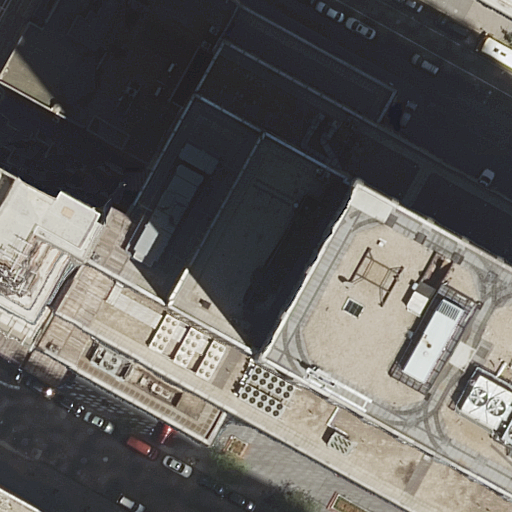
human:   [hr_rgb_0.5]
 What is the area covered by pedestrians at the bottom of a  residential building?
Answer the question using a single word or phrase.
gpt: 2000m2

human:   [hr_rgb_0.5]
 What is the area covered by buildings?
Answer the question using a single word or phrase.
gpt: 7832m2

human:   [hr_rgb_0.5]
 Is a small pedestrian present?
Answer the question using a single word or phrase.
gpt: no

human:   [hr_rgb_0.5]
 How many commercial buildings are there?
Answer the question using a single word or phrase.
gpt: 2

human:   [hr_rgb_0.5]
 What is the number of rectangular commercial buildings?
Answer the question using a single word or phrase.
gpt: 1

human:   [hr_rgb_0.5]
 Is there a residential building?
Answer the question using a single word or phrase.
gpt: yes

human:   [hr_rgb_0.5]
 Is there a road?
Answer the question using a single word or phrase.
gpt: yes

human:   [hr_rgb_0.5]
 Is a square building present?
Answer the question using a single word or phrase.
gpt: no

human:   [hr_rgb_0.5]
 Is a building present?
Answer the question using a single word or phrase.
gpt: yes

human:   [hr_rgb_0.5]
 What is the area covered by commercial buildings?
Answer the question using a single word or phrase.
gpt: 6370m2

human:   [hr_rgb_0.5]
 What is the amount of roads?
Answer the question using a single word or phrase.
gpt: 2

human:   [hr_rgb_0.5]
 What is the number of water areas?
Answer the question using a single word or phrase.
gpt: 0

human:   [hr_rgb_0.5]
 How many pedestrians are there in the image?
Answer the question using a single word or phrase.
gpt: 1

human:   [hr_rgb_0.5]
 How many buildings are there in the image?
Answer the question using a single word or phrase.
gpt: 6

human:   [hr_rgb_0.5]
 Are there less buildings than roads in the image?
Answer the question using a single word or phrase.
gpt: no

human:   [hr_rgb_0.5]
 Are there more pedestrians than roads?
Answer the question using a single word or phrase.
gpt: no

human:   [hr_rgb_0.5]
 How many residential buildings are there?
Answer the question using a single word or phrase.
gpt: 4

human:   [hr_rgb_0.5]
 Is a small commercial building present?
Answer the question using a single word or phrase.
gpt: no

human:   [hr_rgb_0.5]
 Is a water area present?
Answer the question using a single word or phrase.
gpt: no

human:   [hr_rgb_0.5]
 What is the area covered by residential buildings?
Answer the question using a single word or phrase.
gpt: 1461m2

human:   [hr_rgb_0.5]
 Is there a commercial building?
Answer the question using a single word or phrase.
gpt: yes

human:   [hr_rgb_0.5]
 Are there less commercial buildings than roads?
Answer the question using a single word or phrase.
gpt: no

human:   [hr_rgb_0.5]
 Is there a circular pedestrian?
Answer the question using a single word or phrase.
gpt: no

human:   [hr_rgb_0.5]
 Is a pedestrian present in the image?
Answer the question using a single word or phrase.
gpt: yes

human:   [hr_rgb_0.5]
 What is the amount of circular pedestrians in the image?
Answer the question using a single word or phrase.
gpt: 0

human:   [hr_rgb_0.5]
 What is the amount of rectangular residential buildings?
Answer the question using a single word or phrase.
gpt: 2

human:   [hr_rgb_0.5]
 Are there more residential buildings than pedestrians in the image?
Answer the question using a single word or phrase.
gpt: yes

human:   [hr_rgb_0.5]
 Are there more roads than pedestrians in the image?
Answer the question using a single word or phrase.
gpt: yes

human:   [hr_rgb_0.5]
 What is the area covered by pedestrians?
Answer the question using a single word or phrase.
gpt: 2000m2

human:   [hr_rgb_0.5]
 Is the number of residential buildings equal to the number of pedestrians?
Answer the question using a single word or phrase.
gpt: no

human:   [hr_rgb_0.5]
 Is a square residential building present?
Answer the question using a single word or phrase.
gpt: no

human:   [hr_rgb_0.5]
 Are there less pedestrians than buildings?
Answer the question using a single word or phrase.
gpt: yes

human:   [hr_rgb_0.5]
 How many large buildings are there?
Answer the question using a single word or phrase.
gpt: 2

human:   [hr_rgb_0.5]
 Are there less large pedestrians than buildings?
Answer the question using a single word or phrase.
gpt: yes

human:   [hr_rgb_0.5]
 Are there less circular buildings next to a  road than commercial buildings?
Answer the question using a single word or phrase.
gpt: yes

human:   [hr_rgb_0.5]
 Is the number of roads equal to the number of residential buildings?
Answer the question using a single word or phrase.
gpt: no

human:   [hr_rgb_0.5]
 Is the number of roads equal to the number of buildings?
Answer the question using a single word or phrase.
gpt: no

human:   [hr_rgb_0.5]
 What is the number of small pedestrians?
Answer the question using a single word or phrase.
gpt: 0

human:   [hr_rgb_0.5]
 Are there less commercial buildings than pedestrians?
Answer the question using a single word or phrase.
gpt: no

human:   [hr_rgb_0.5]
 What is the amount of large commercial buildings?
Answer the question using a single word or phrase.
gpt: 1

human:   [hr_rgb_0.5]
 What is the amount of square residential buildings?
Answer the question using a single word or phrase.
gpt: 0

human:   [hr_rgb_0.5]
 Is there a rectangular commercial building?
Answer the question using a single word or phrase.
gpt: yes

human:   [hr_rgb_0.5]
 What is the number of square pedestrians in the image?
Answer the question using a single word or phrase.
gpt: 0

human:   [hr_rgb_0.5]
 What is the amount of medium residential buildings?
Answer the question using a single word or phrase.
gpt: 1

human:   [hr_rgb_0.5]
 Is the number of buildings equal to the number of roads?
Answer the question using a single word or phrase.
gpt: no

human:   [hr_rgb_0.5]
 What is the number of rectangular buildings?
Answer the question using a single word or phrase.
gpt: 3

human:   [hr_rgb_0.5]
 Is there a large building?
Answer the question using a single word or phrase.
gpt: yes

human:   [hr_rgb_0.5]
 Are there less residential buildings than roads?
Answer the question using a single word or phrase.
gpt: no

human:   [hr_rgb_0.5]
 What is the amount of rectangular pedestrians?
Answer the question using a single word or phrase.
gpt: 0

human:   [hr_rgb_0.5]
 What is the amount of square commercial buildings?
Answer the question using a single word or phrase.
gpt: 0

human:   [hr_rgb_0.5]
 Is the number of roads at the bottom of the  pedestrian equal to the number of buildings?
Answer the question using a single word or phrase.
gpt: no

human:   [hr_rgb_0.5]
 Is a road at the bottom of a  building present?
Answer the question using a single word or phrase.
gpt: yes

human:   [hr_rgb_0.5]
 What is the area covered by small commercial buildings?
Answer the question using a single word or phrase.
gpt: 0m2

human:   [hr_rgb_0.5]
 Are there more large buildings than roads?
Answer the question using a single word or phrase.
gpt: no

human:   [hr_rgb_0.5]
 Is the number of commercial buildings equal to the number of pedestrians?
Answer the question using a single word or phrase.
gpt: no

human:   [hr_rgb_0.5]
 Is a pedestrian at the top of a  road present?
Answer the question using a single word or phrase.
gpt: no

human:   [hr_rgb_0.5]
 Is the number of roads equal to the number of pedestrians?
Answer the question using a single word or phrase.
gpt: no

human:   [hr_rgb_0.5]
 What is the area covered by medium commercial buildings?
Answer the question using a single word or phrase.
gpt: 187m2

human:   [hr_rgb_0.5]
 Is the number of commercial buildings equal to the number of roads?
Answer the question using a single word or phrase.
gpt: yes

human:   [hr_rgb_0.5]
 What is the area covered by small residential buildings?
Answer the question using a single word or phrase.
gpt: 112m2

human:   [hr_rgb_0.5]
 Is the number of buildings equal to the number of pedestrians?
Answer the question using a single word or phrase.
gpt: no

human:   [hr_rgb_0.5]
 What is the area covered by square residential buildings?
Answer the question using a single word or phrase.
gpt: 0m2

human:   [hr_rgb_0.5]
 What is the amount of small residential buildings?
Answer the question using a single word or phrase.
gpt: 2

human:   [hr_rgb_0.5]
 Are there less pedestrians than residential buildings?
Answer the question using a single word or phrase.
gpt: yes